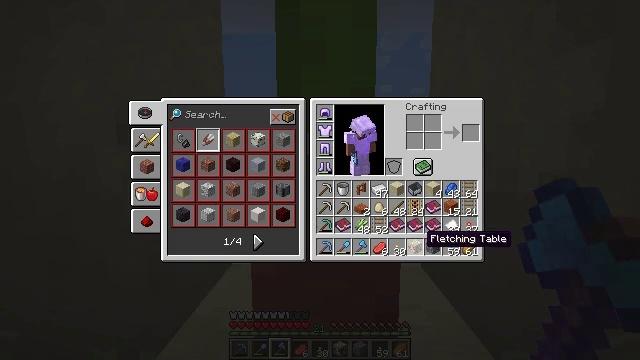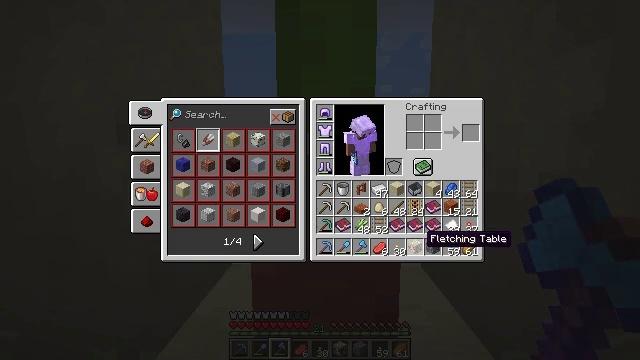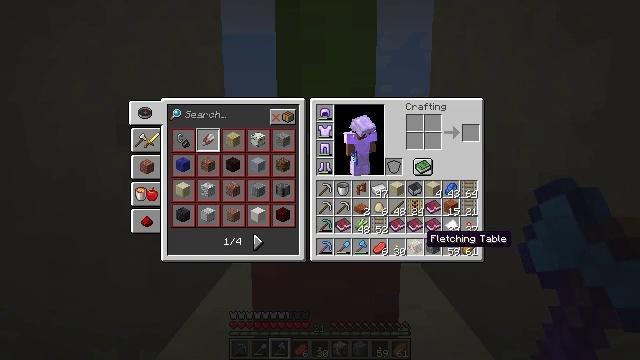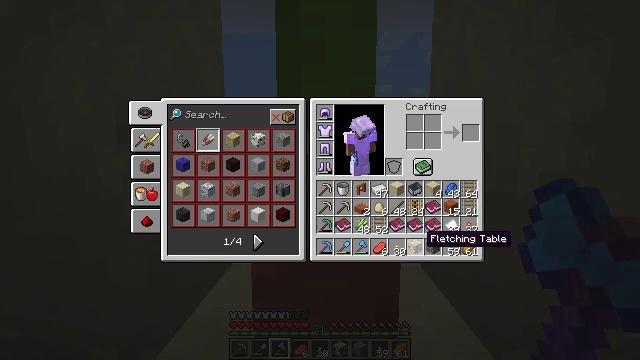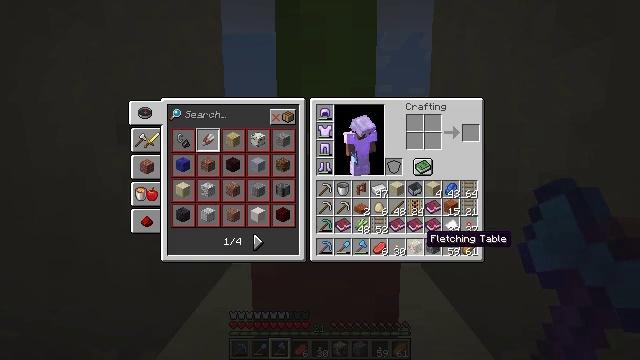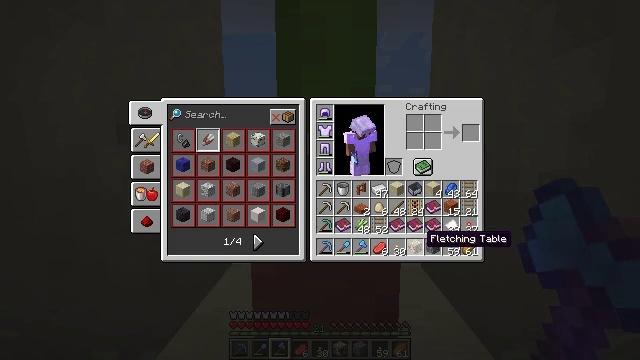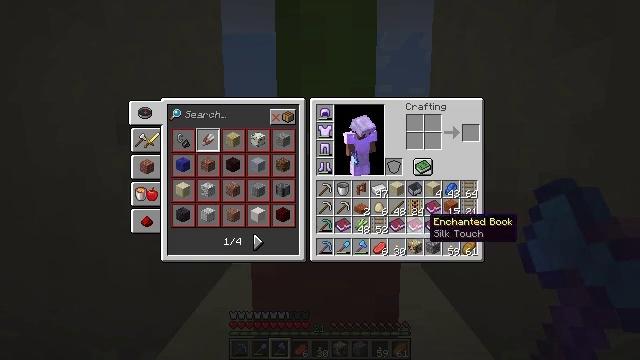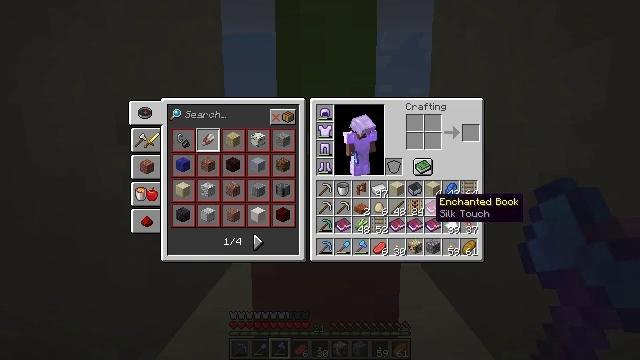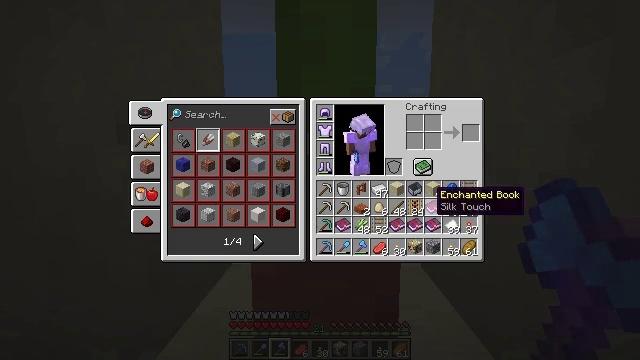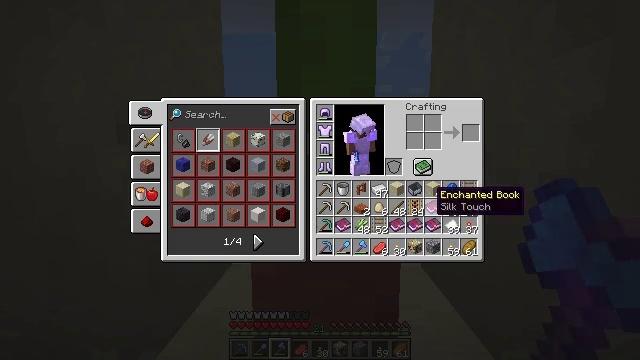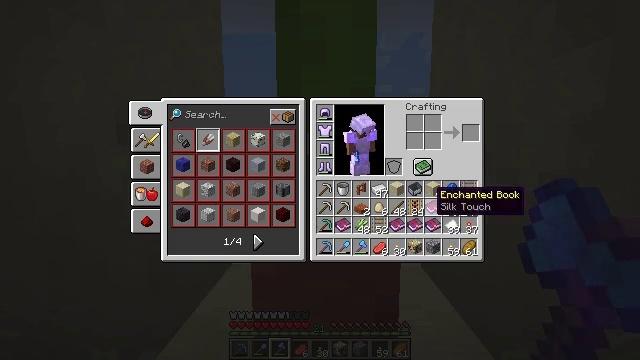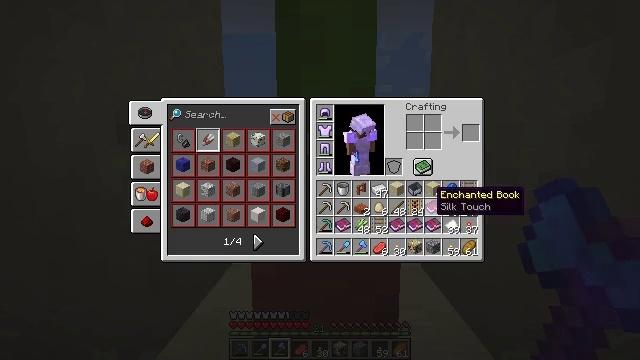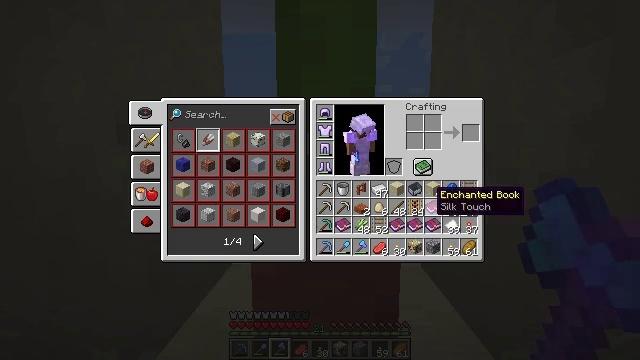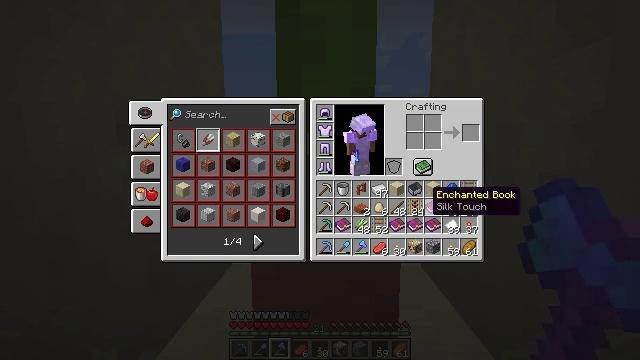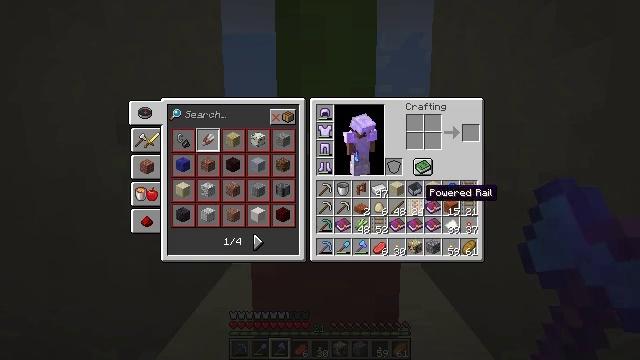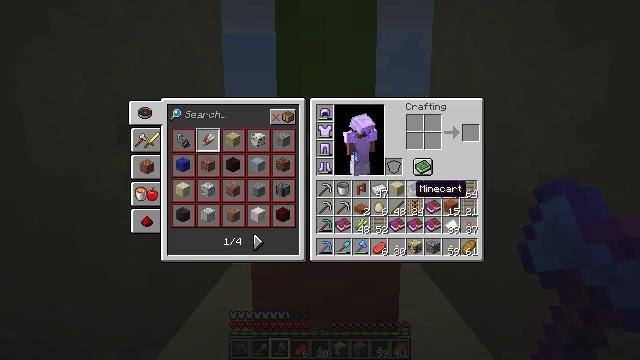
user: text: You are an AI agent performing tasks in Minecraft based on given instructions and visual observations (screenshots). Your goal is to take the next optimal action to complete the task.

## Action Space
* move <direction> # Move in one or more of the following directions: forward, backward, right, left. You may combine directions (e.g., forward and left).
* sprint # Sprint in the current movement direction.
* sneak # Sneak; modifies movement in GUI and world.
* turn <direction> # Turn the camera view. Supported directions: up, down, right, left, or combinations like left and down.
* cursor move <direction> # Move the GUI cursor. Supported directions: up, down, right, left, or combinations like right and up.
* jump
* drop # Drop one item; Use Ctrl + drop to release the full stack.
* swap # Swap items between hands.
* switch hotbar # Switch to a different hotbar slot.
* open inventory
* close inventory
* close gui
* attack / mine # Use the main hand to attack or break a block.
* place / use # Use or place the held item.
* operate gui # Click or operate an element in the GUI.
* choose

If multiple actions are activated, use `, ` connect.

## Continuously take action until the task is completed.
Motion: motion action
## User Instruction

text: Drop a smooth sandstone.
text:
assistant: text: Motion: no_op
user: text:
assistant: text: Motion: no_op
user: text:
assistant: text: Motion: no_op
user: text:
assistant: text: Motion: no_op
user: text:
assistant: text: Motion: no_op
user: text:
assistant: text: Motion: cursor move up
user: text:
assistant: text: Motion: cursor move up
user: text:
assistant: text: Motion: no_op
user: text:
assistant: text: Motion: no_op
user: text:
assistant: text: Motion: no_op
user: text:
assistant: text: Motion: no_op
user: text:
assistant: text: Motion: no_op
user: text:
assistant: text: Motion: no_op
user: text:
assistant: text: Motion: no_op
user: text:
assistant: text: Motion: cursor move left
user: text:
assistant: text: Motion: no_op
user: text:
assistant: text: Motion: no_op
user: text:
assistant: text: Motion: no_op
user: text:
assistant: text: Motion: no_op
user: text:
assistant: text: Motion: no_op
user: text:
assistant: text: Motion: no_op
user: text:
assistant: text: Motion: no_op
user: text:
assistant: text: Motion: no_op
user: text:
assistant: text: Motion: no_op
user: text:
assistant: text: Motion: no_op
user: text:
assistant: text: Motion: no_op
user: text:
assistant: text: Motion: operate gui
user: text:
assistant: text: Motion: operate gui
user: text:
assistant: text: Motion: no_op
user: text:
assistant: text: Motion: no_op